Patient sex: F
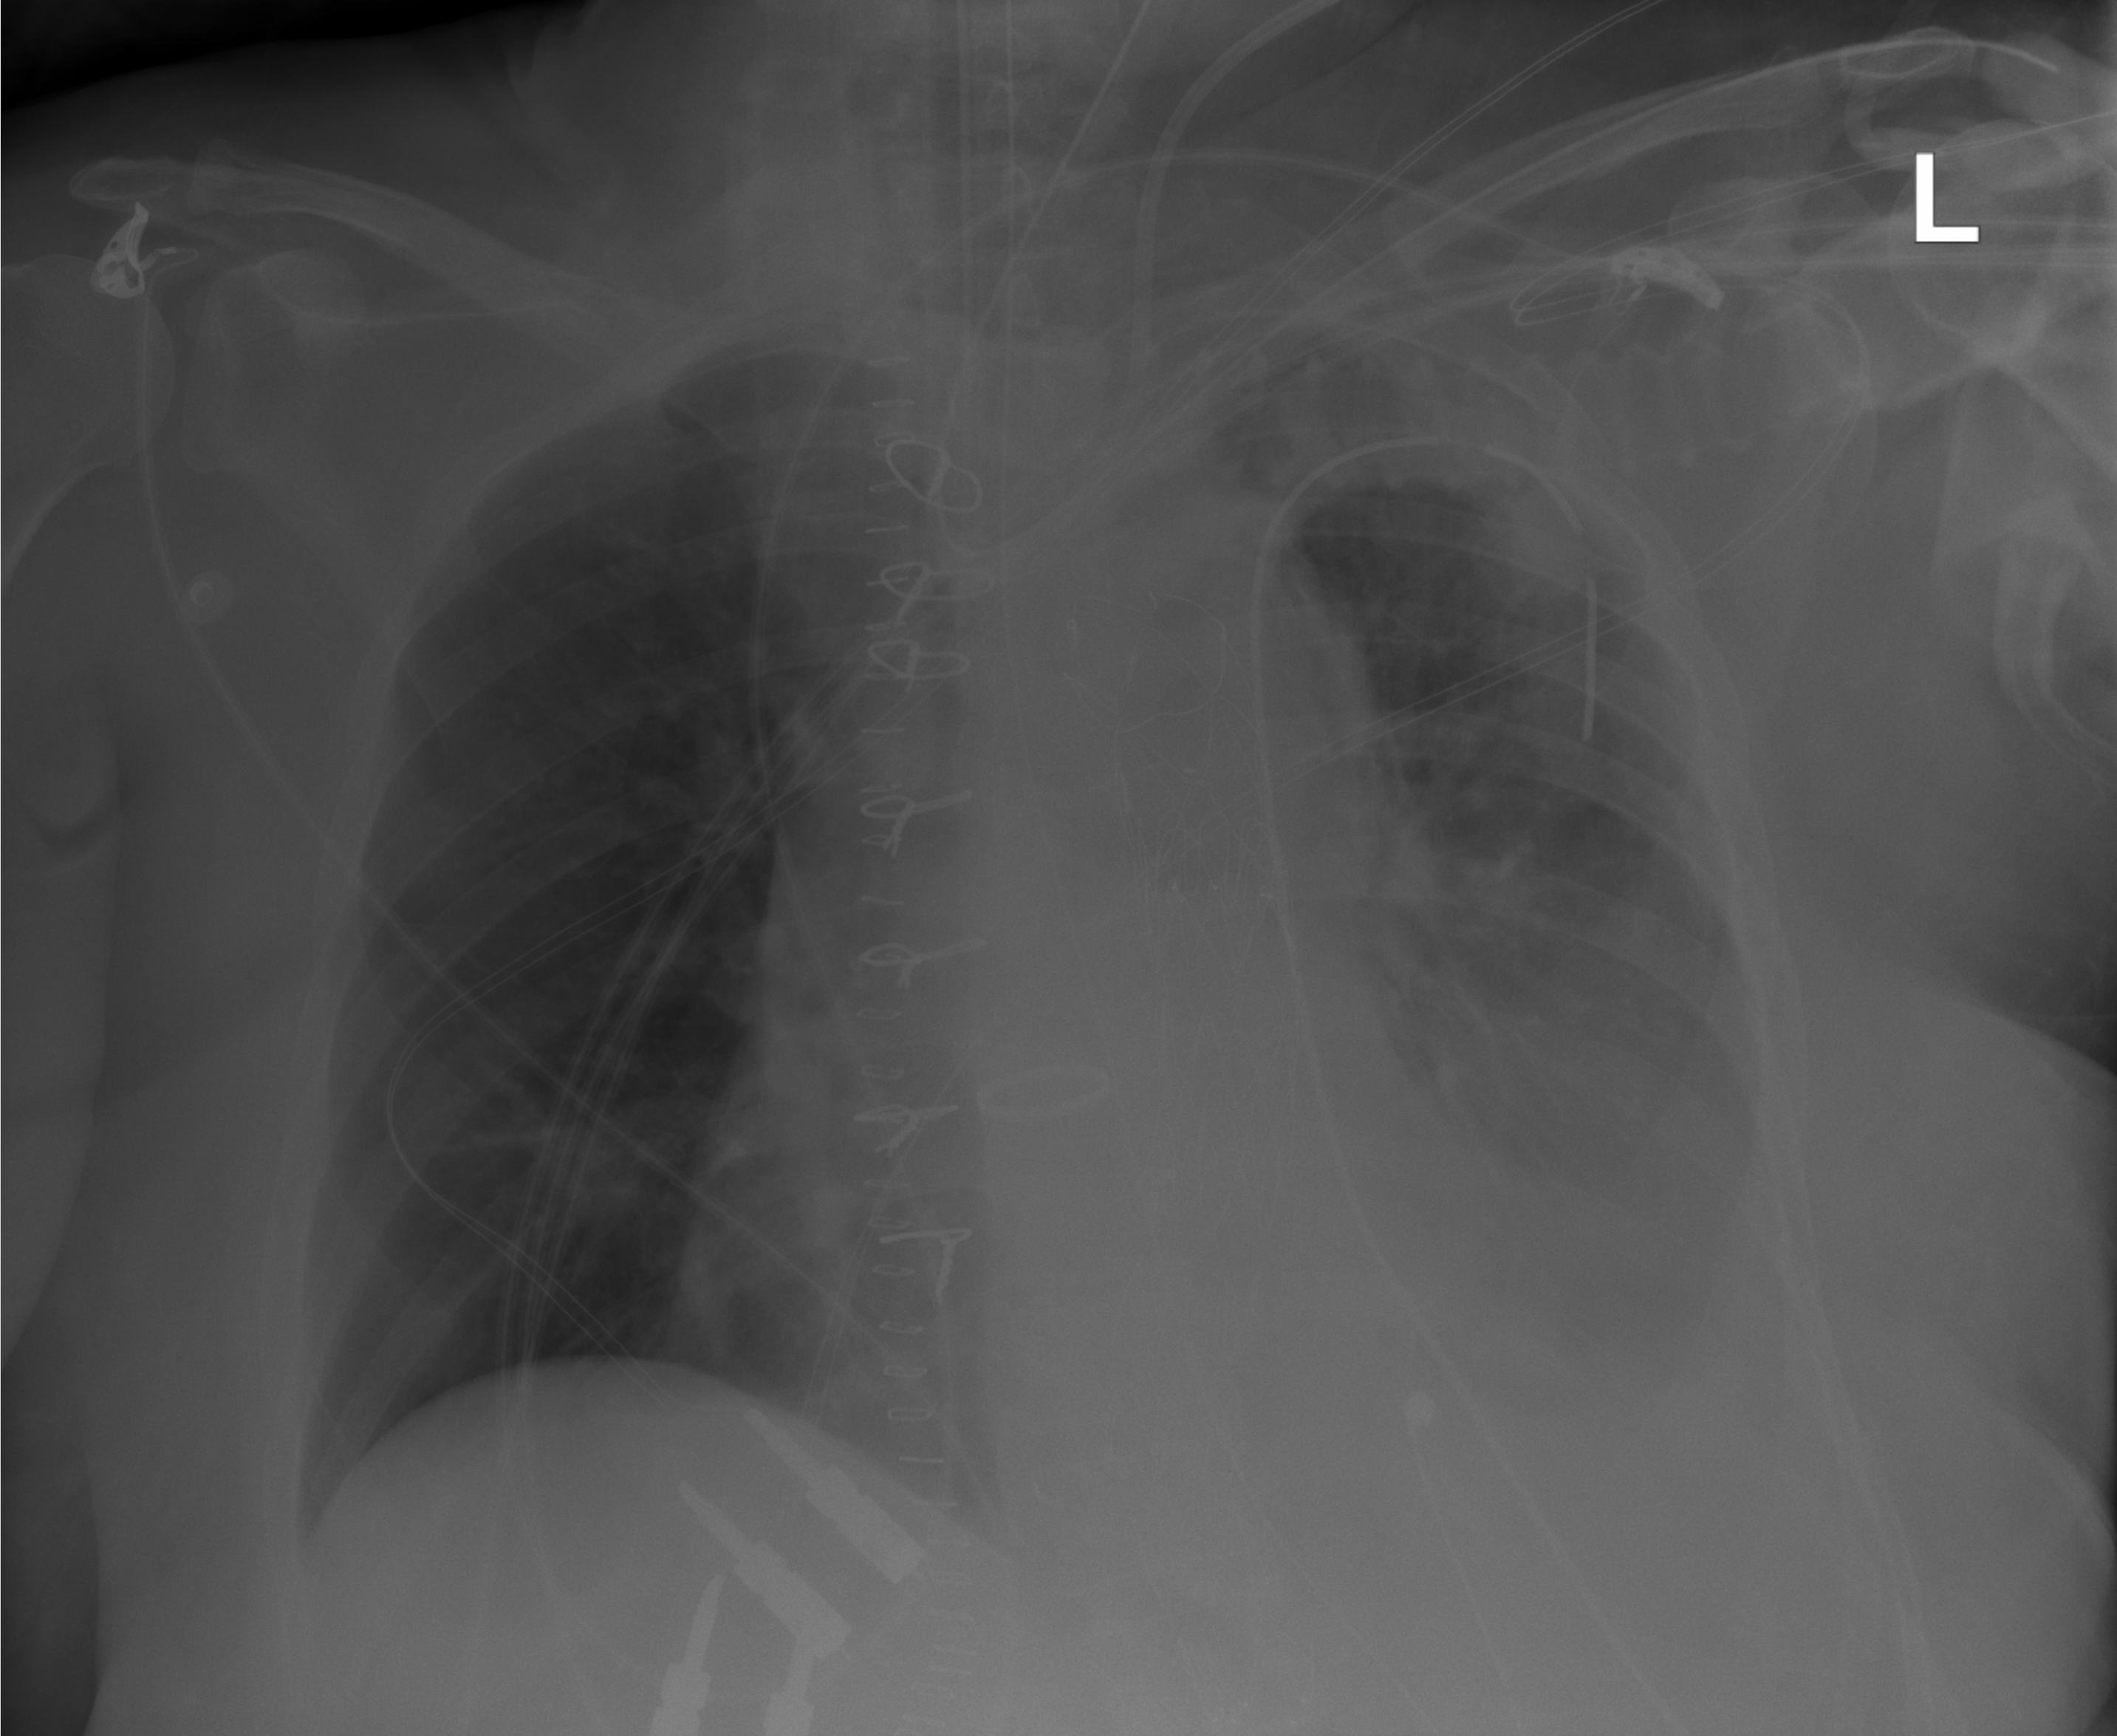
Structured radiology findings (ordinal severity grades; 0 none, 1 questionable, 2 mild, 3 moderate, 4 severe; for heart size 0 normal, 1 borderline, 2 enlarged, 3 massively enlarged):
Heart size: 0
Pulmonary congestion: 0
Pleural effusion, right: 0
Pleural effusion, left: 3
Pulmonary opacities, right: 0
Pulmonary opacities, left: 2
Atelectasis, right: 0
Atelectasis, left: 3